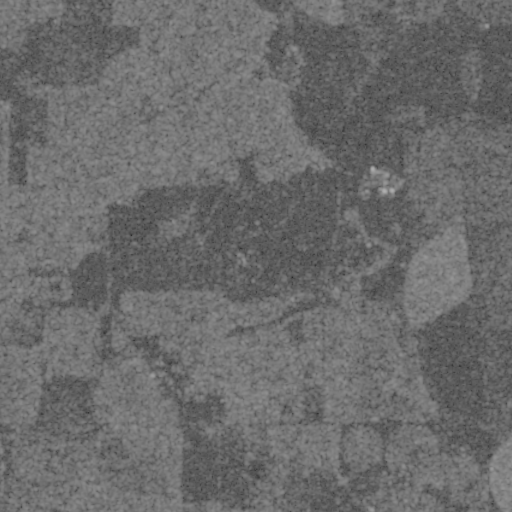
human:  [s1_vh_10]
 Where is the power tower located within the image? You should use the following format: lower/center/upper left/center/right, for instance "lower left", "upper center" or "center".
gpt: The power tower is located in the lower left of the image.
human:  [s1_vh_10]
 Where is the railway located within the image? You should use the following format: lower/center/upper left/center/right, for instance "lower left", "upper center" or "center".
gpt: The railway is located in the left of the image.
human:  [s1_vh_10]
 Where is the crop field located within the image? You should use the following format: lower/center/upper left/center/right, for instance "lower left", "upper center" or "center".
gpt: There is no crop field in the image.

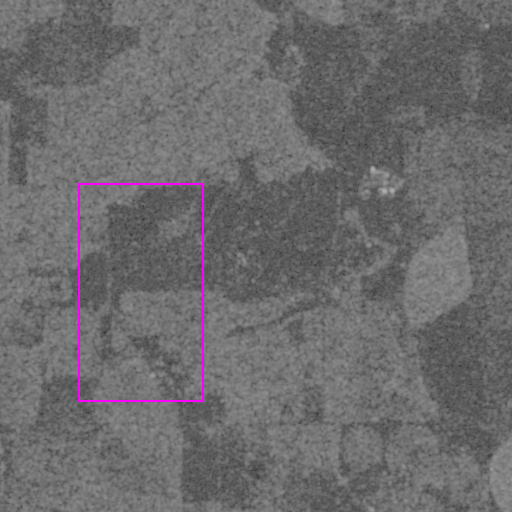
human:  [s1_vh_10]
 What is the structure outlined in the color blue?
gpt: There is no blue outline.
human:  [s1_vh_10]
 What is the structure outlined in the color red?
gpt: There is no structure outlined in red.